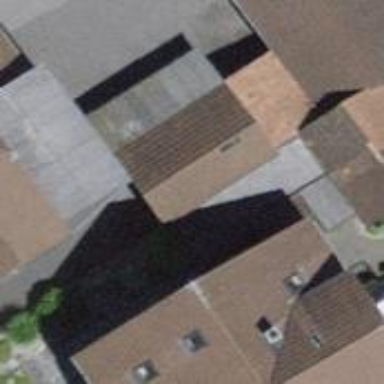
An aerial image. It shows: Shed.